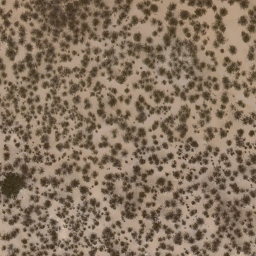
Label: chaparral